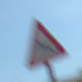
Verkehrszeichen: WildwechselRechts
Umgebung: Outdoor, Urban
Tageszeit: Midday
Wetter: Clear
Licht: Natural
Jahreszeit: NotSpecified
Kontrast: HighContrast